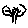
Label: tree